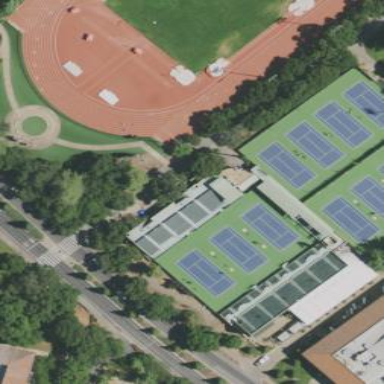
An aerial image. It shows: Stadium dedicated to tennis.